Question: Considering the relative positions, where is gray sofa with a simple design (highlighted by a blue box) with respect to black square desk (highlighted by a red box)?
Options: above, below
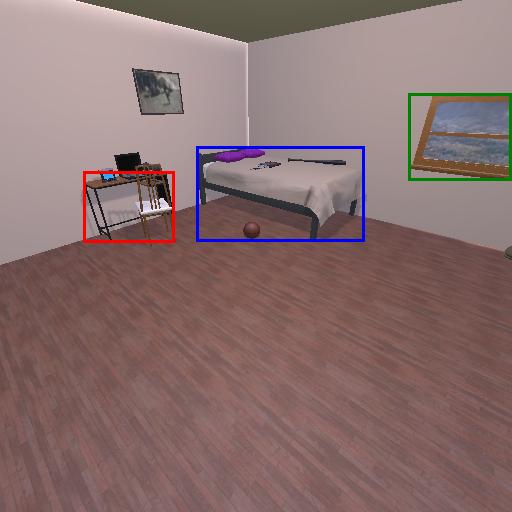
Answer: above